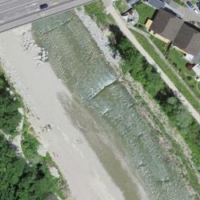
EUNIS habitat code: 41
Species observed at this site:
Acer pseudoplatanus